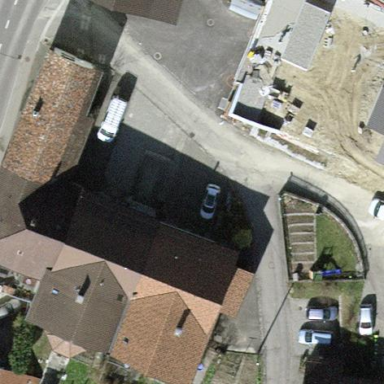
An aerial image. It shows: Terrace building with gabled roof.